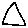
Label: triangle